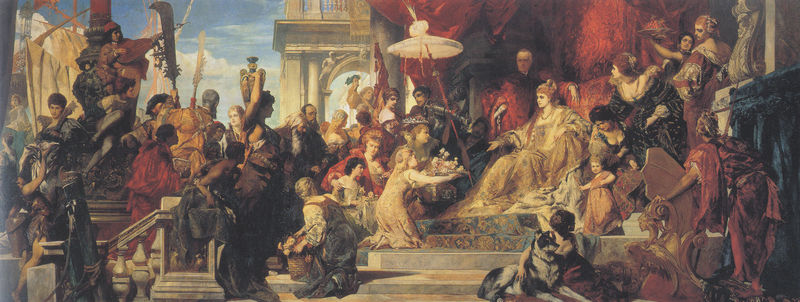
Titel: Venedig huldigt Caterina Cornaro
Künstler: Hans Makart
Standort: Wien
Institution: Österreichische Galerie im Belvedere
Schlagwörter: blau, feder, gemälde, himmel, mann, schatten, weiß, wolken, frauen, gelb, menschen, ocker, bewegung, blumen, damen, frankreich, frau, kleid, licht, marmor, männer, paris, pfeiler, schmuck, schwarz, szene, säule, säulen, gebäude, hund, rot, schirm, sonnenschirm, tier, wolke, beige, fächer, leute, meschen, teppich, versammlung, gelage, architektur, barock, diener, haarschmuck, samt, sockel, stein, vorhang, öl, gewand, gold, stoff, gewänder, händler, kind, personen, musik, musiker, renaissance, schön, kinder, amphore, früchte, krug, vase, schiff, segel, bogen, fahnen, italien, venedig, kette, farbe, hof, pilaster, vorstellung, luft, treppe, treppen, gefolge, historienbild, könig, soldaten, thron, bedienen, essen, draussen, korb, geländer, stufen, lichteinfall, podest, bögen, antike, torbogen, balustrade, strahlen, schwert, knien, volk, herrscher, geschenk, pracht, rom, römer, besuch, voluten, kniend, krieger, historienmalerei, empfang, griechenland, audienz, ehrerbietung, ehrfurcht, historiengemälde, reichtum, baldachin, geistliche, huldigung, mohr, hofgesellschaft, tempel, herrscherin, königin, konsole, laute, mandoline, postament, neugier, gabe, kleopatra, leier, dienerinnen, hofdame, sklaven, hofstaat, blumenkorb, bitten, kaiserin, purpur, schutz, triumpfbogen, triumphbogen, medici, baluster, kur, königing, berater, geschenke, handlauf, musikanten, thronen, gaben, königshof, stuffen, gnade, teppcih, darbringung, ratgeber, opulent, darbietung, kriege, salomon, anhörung, hofdamen, menshcen, manner, darbringen, darreichung, veronese, sonnenschrim, aufwartung, blaut, blumenkor, enugier, fruchtschalen, gleve, herrschewrin, hofhalten, volutenamphore, warenankauf, weihgabe, kotau, schattenspender, dabringung, audience, oilgemälde